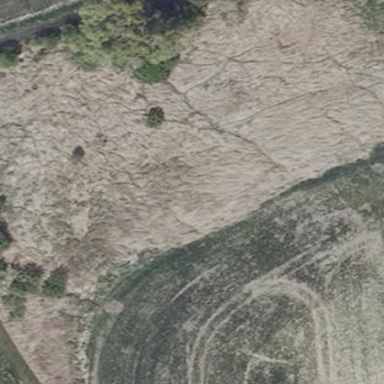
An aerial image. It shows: Patch of scrub vegetation.